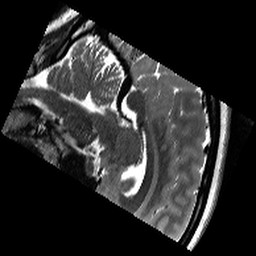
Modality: T2w
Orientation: sagittal
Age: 19
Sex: female
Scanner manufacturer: siemens
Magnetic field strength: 3 T
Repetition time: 11.39 s
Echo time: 0.09 s